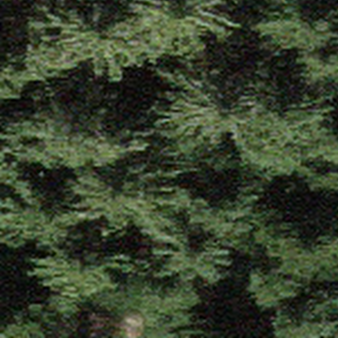
Label: other